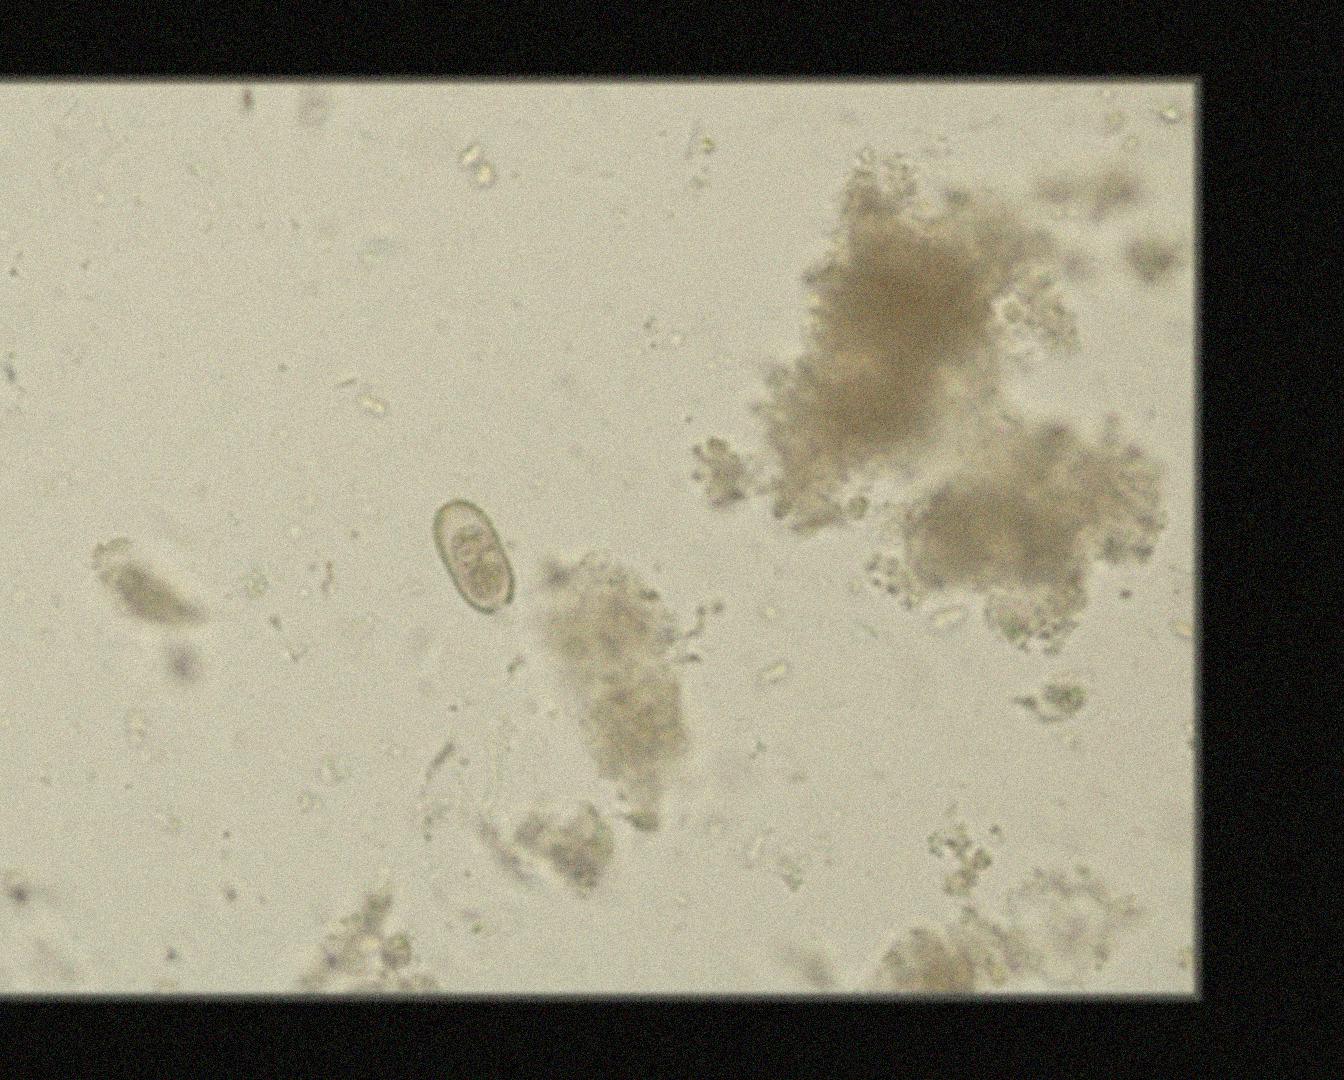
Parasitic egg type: Capillaria philippinensis